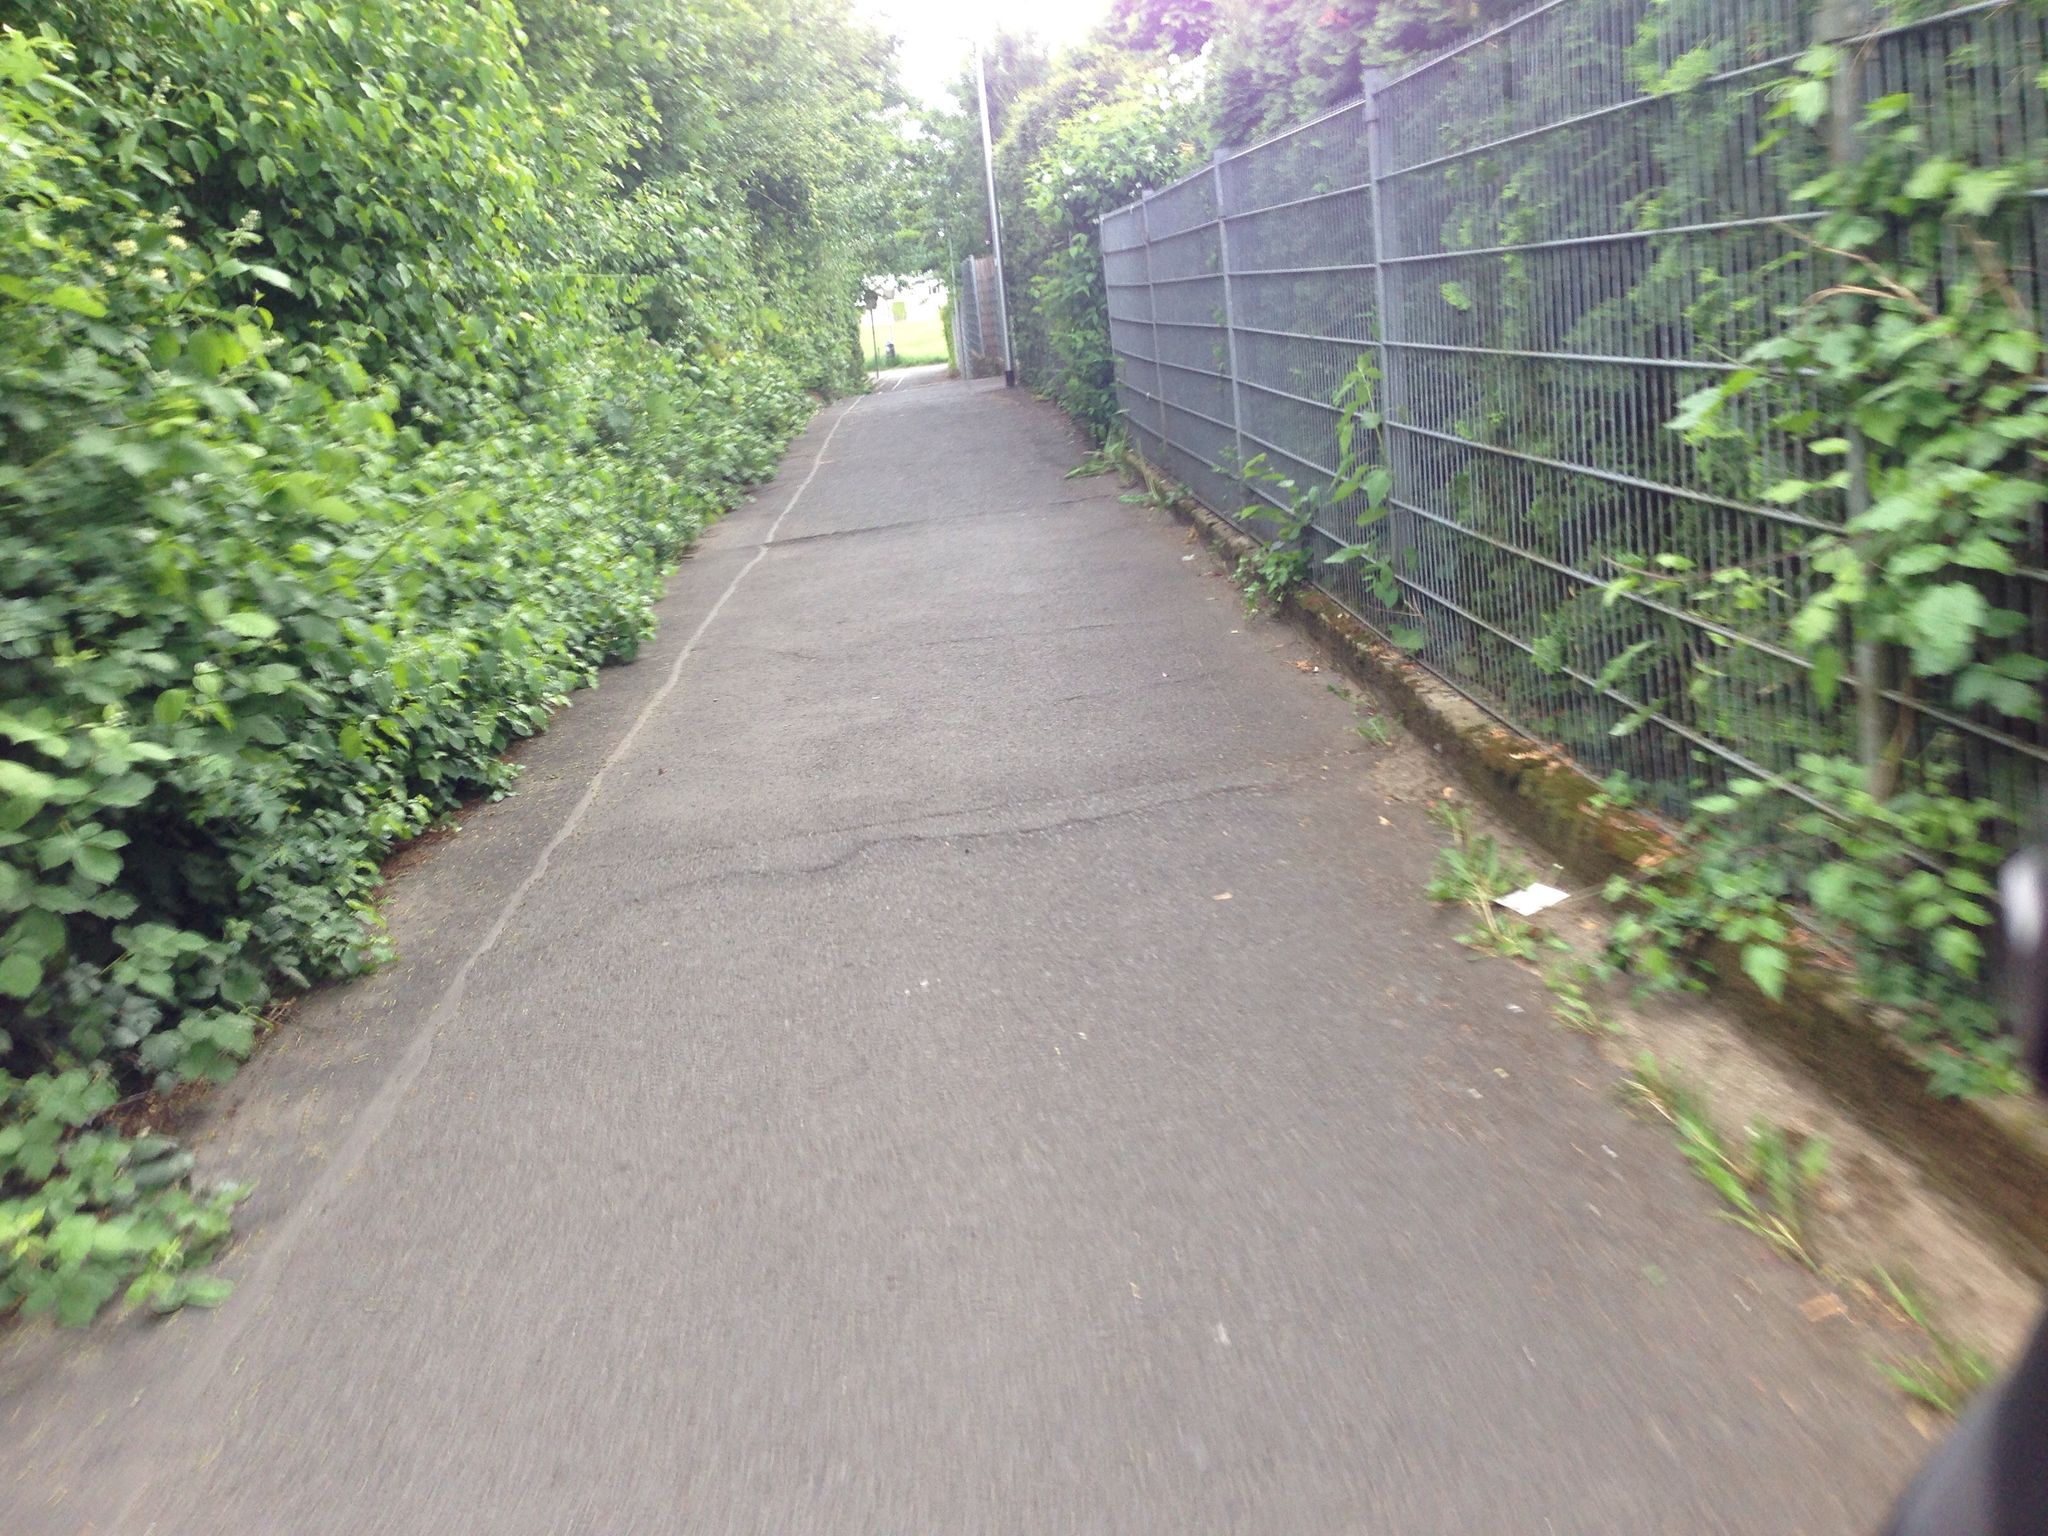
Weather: clear
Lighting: day
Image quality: slightly poor
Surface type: walking surface
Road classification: path, service
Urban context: urban centre
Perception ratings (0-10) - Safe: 3.65, Lively: 4.46, Beautiful: 8.72, Boring: 7.39, Depressing: 5.64, Wealthy: 6.58